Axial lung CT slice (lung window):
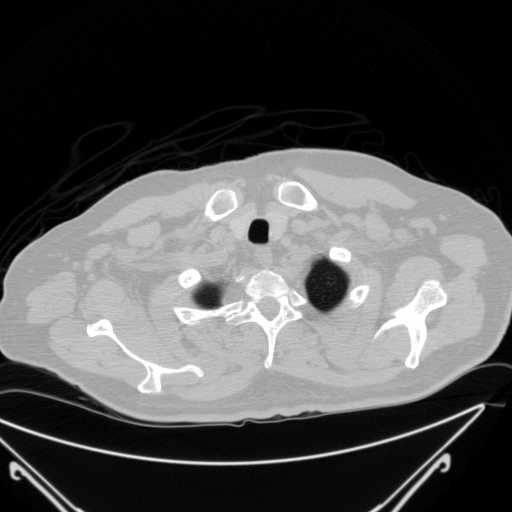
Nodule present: no